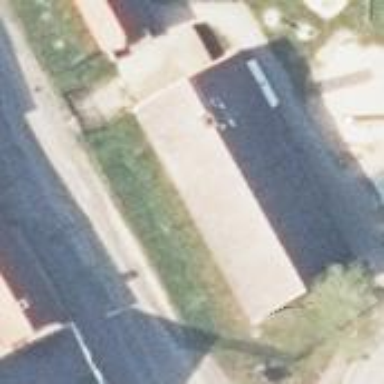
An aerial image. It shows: Kindergarten building.